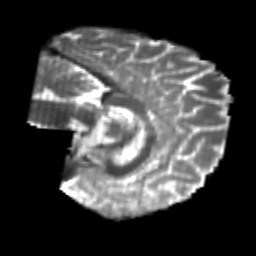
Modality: T2w
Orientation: sagittal
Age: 22
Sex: male
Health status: healthy
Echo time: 0.074 s